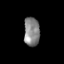
Tissue: skin
Cell type: Epithelial cells
Senescence score: 0.2334
Nuclear area (px): 448
Mean DAPI intensity: 133.125